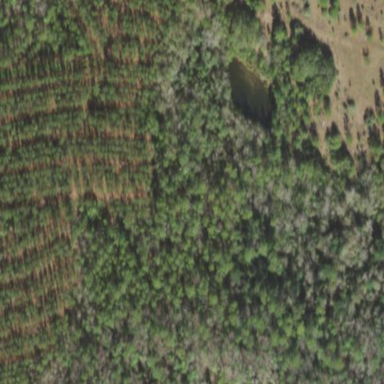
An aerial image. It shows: Needle-leaved woodland.